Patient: sex M, age 64
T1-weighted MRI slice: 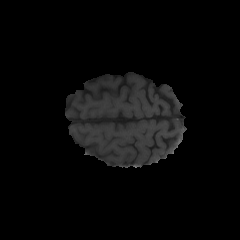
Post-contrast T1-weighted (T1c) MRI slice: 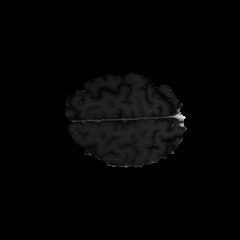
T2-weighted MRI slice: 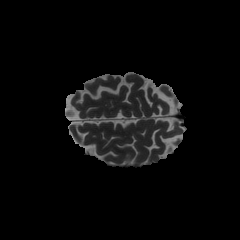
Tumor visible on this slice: no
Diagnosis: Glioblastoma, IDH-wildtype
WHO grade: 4